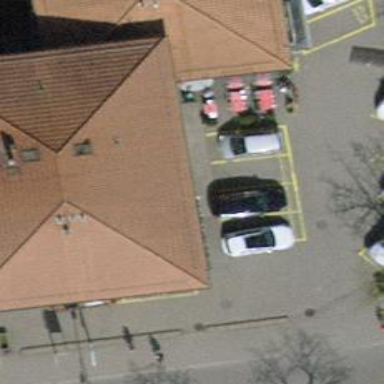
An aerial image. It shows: Restaurant.